Field crop: maize
Growth stage: 2
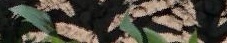
Species: maize